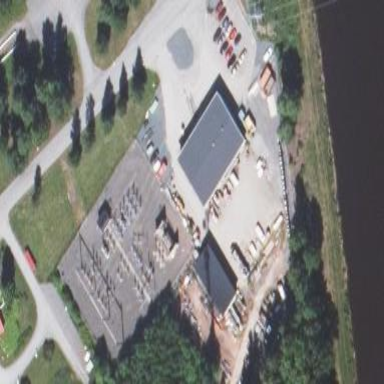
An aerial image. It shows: Power substation enclosed by fence.